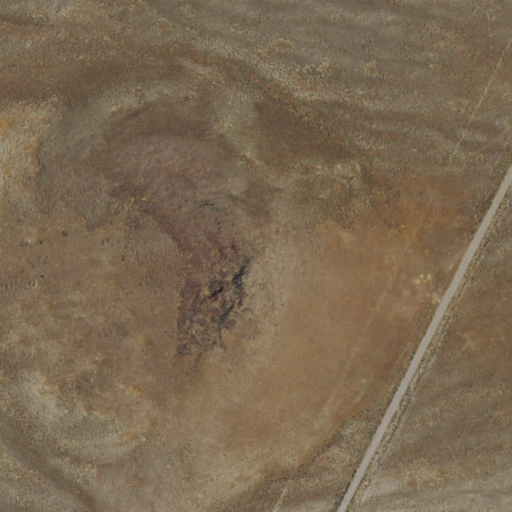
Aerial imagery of mountain in Nevada named Fortymile Knoll containing only shrub